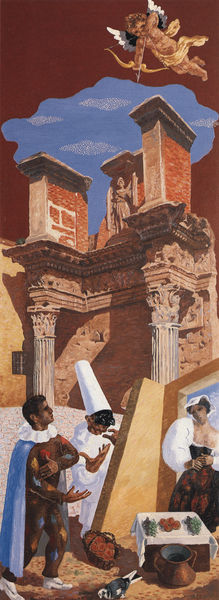
Titel: Le coup de foudre (Les Fourberies d'Arlequin)
Künstler: Gino Severini
Standort: Milano
Institution: (Privatsammlung)
Schlagwörter: flügel, himmel, mann, wolken, frau, hut, männer, säule, säulen, tisch, tür, weiss, dame, obst, architektur, taube, personen, aufführung, theater, fliegen, engel, krug, putte, bogen, italien, ziegel, zerstörung, essen, wein, korb, surrealismus, tor, neger, ruine, maske, dali, ruinen, kapitelle, komödie, stück, moor, kulisse, amor, korinthisch, karneval, pfeil, bau, koch, harlekin, armor, ägyptisch, masken, pierrot, pfeil und bogen, schenkung, chirico, pantomime, halekin, pulcinella, commedia, arlechin, colombina, panatlone, severini, gino, triumpfhbogen, vorgeschichtlich